Group 1:
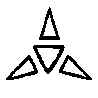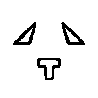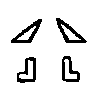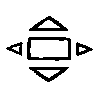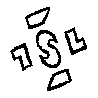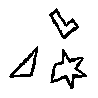
Group 2:
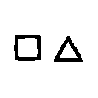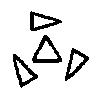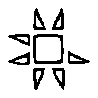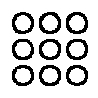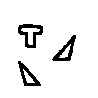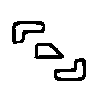
Rule separating the two groups: Any symmetry exhibited by some non-empty subset of the objects is also a symmetry of the whole thing vs. not so.
Concepts: local_global, self-reference, symmetry
Comments: In other words, placing the image over itself (rotation and flipping allowed) so that any parts match up makes the whole image match up to itself vs. not so.
Author: Aaron David Fairbanks